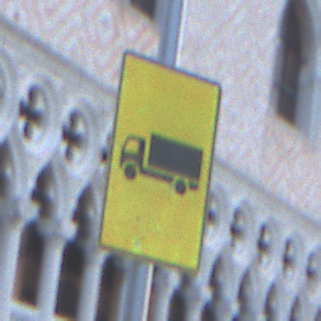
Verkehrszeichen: KFZZulaessigeGesamtmasse3Komma5TOhnePfeilsymbol
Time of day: Dawn
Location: Outdoor (Urban)
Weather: Clear
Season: NotSpecified
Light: Natural